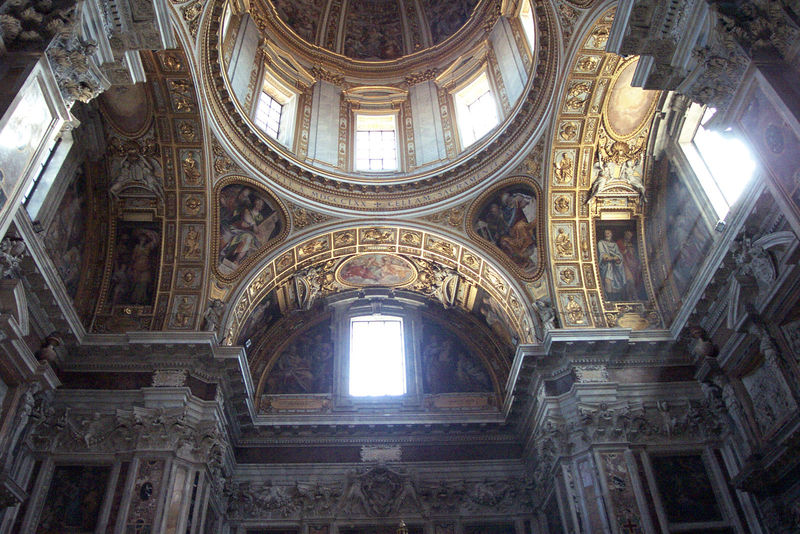
Titel: Cappella Sistina, Kapelle Sixtus V
Künstler: Domenico Fontana
Standort: Rom, S. Maria Maggiore (EU - I - Latium)
Schlagwörter: blau, gemälde, fenster, hell, laterne, licht, marmor, säulen, weiss, rot, malerei, architektur, barock, kirche, gold, kreis, rund, bilder, bogen, rundbogen, kuppel, inschrift, ornamente, stuck, lichteinfall, bemalt, foto, bögen, gewölbe, vergoldet, rundfenster, dom, zwickel, kapitell, photo, verziert, erleuchtet, fensterglas, glasfenster, altarraum, rundbögen, fresken, sonnenstrahlen, heilige, deckengemälde, fresko, gegenlicht, bau, rosetten, vierung, malereien, verzeirt, kirchendecke, verzierrt, verzirrt